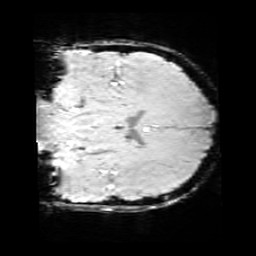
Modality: SWI
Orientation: coronal
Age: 11
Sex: male
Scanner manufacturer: siemens
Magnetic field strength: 3 T
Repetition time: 0.027 s
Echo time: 0.02 s